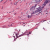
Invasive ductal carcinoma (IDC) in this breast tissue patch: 0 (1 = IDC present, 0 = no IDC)